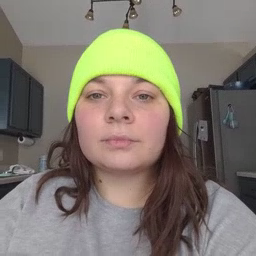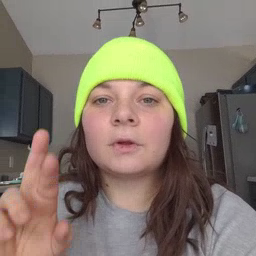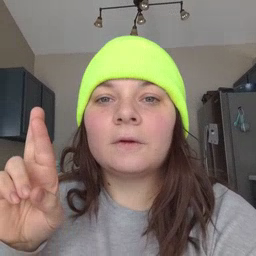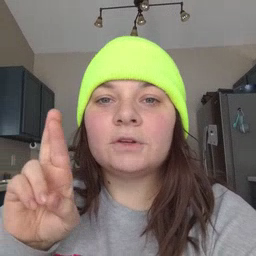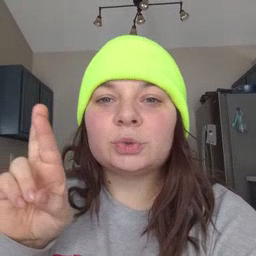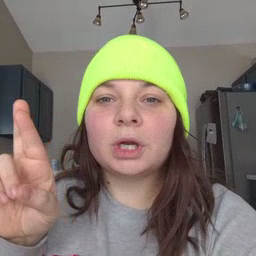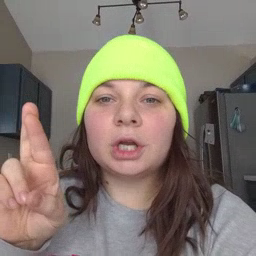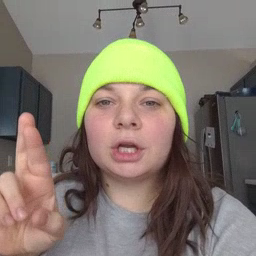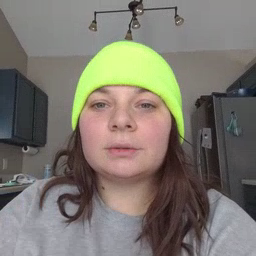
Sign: refrigerator